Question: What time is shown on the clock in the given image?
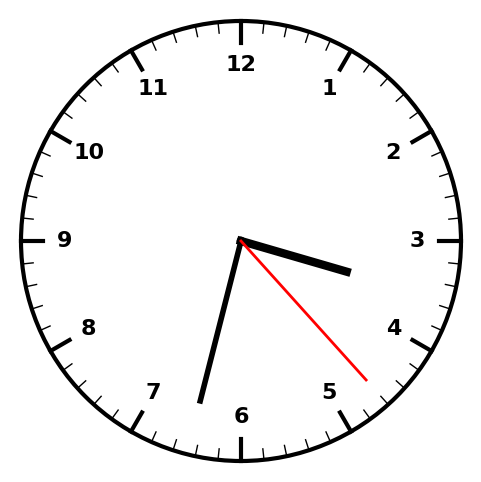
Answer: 03:32:23